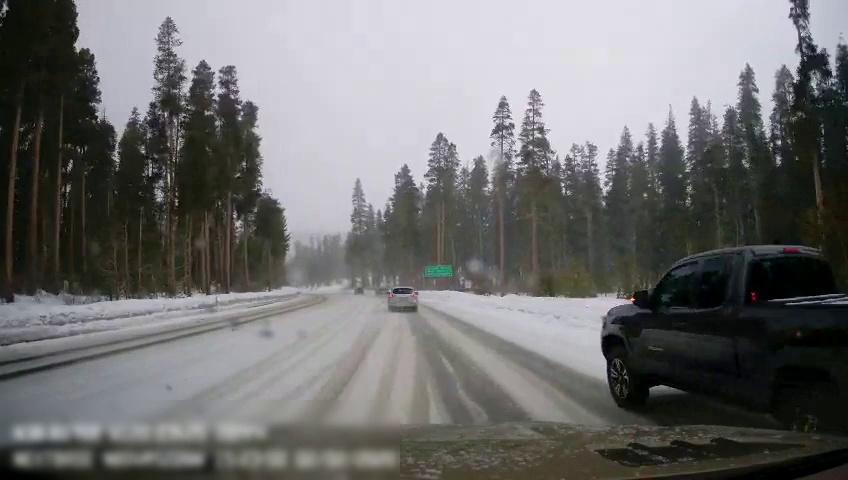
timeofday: Day
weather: Snowy
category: Drivable Space
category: Vehicles | SUV
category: Vehicles | Truck
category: Traffic | Signs